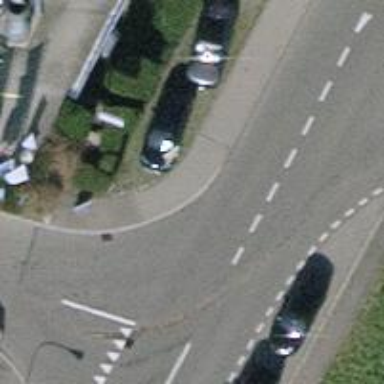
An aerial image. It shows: Sidewalk.